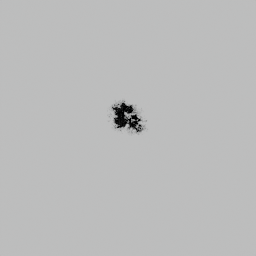
Label: nature